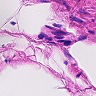
Metastatic tissue present: no